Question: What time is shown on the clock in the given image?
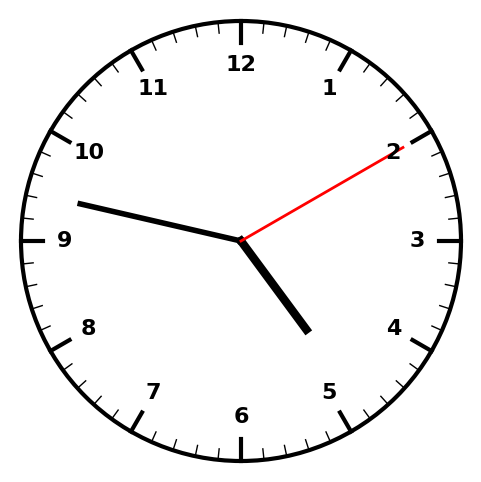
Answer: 04:47:10